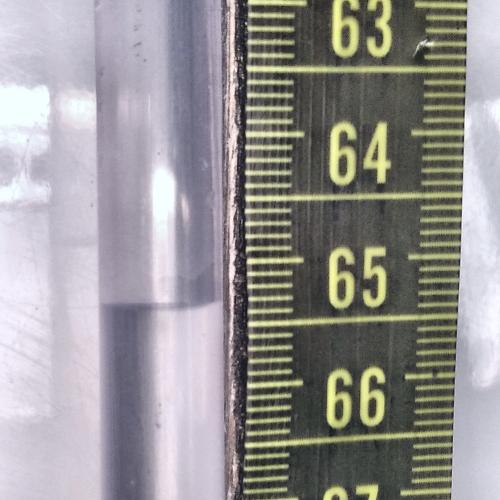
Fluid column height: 65.3 cm